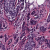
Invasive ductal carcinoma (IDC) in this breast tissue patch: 1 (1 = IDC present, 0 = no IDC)